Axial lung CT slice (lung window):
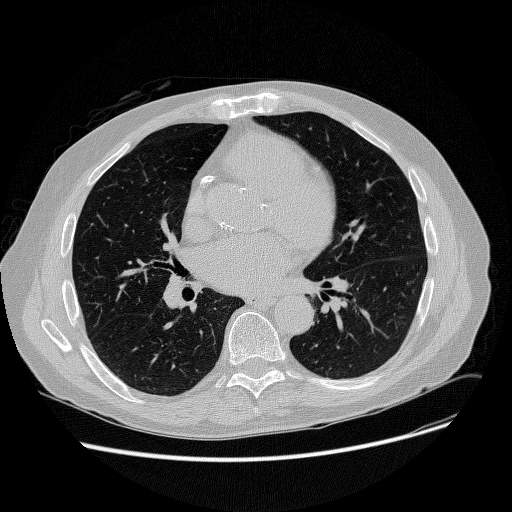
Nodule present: no